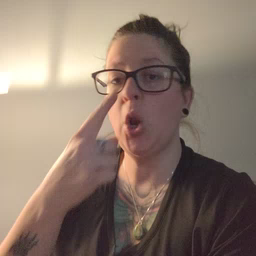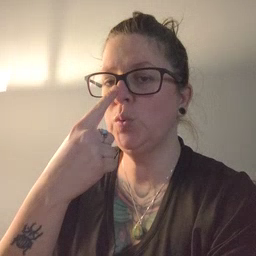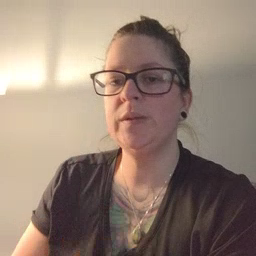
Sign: nose